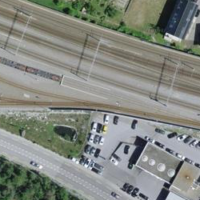
EUNIS habitat code: 24
Species observed at this site:
Melanargia galathea